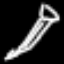
Label: pencil